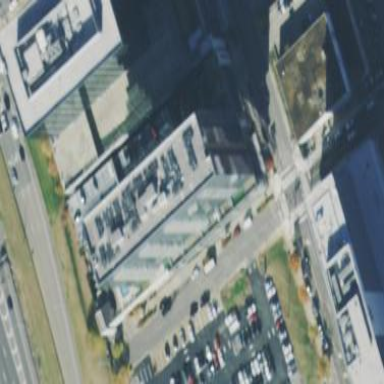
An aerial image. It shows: Part of building.